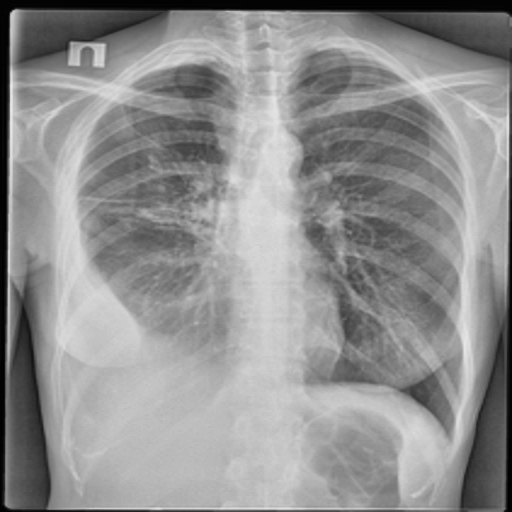
Finding: TUBERCULOSIS